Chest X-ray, AP view. Patient: 45 years old, sex M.
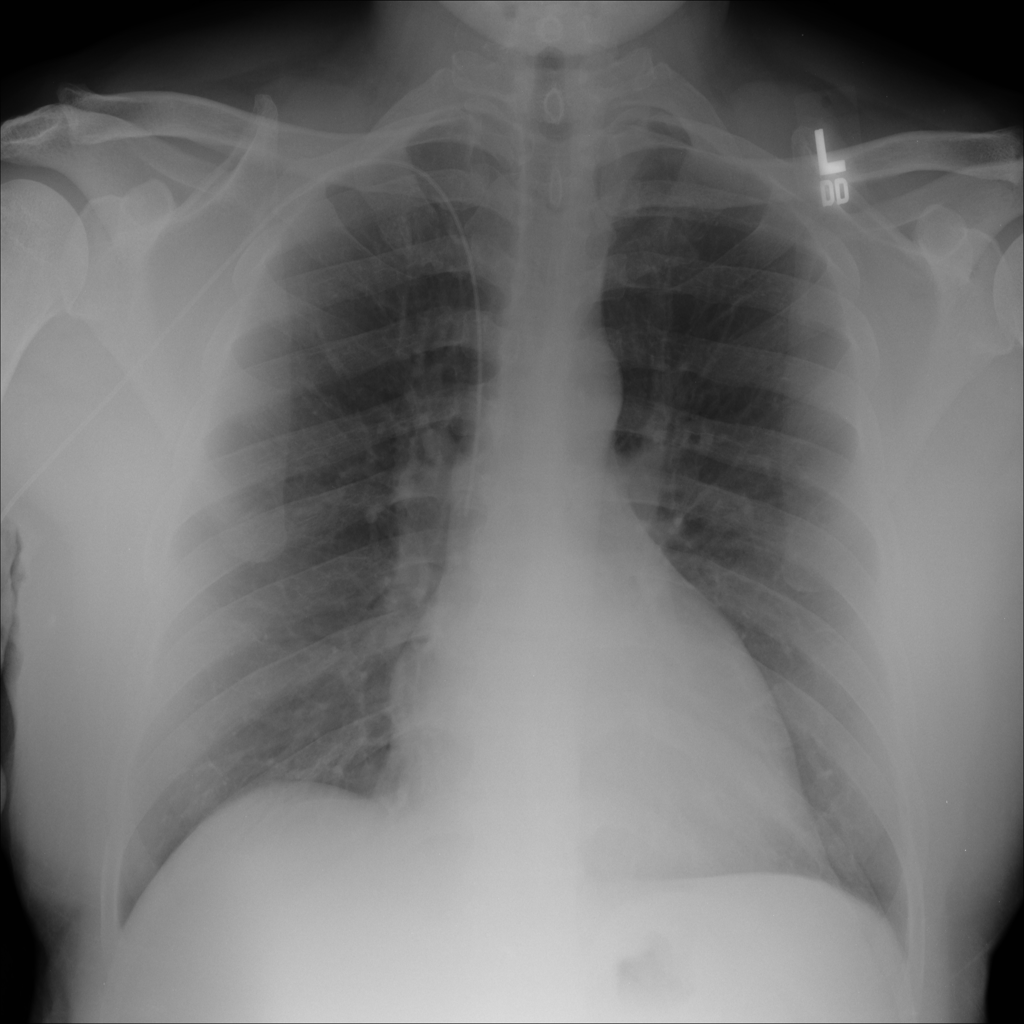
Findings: No Finding